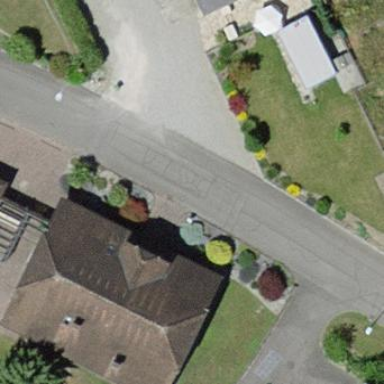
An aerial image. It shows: Building with tiled roof.